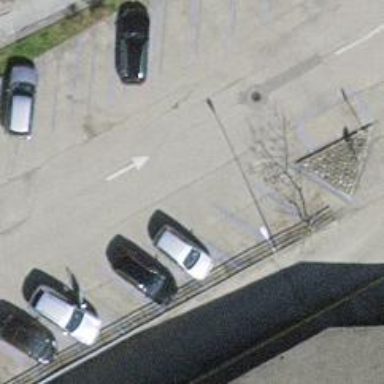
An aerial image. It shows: Paved parking aisle in service road.